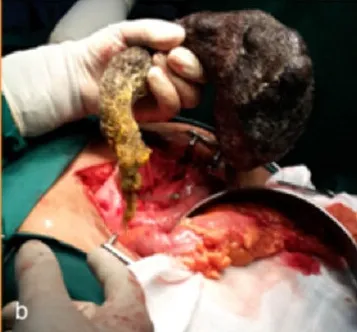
Panels (a and b) showing anterior gastrotomy and removal of the large trichobezoar extending from the stomach to the second part of duodenum.
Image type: medical_photograph (other_medical_photograph)